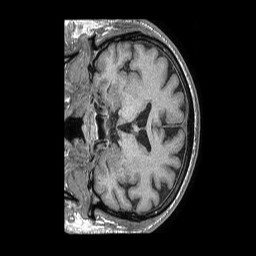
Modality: T1w
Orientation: coronal
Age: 58
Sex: male
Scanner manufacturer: philips
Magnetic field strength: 1.5 T
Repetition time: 0.00773 s
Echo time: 0.003608 s